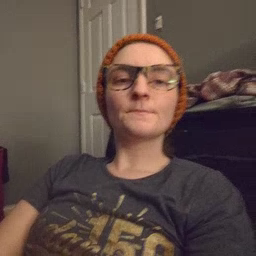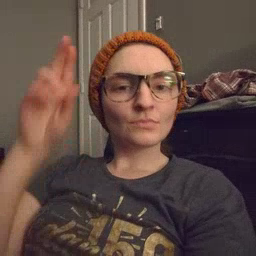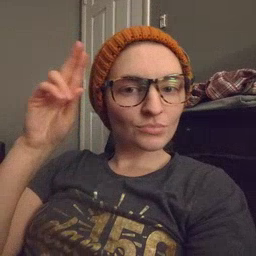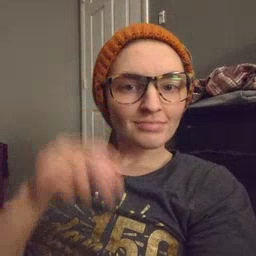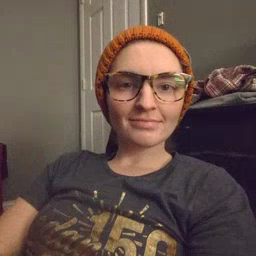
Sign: uncle